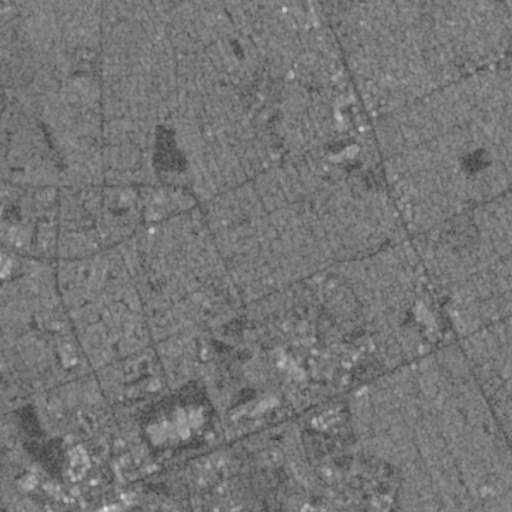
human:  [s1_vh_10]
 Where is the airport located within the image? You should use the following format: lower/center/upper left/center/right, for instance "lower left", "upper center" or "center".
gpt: The airport is located in the lower center of the image.
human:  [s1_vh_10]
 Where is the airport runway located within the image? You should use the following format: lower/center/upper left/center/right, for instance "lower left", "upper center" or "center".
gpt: The airport runway is located in the lower right of the image.
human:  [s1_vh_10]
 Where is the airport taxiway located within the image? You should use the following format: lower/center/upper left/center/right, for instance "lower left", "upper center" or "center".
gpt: The airport taxiway is located in the lower right of the image.
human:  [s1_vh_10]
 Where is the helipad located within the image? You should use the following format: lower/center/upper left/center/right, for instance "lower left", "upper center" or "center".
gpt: The helipad is located in the lower center of the image.
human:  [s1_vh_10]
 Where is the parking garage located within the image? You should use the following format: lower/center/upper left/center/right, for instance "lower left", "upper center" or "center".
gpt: The parking garage is located in the lower left of the image.
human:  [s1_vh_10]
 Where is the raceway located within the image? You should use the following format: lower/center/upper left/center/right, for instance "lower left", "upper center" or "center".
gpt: The raceway is located in the lower left of the image.
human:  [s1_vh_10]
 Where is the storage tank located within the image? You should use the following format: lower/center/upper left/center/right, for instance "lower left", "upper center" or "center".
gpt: The storage tank is located in the lower center of the image.
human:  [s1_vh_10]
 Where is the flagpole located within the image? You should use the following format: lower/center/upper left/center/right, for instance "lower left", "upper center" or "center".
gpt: The flagpole is located in the lower right of the image.
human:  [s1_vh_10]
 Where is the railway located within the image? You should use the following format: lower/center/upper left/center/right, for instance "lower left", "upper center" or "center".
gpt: The railway is located in the upper right of the image.
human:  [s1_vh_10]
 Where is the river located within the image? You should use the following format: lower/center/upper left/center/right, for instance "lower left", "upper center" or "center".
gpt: The river is located in the upper of the image.
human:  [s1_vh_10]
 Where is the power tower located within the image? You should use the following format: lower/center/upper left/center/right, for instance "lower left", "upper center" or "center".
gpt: There is no power tower in the image.

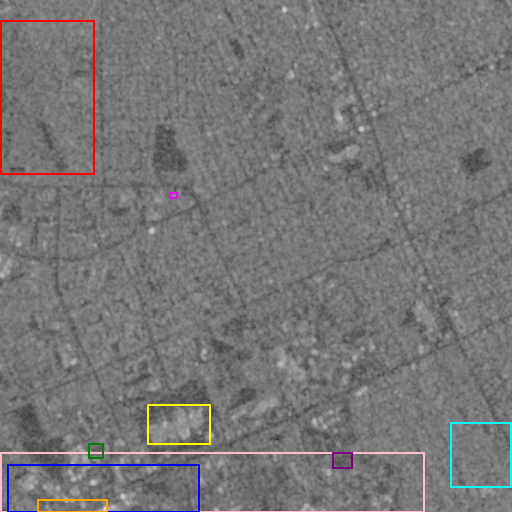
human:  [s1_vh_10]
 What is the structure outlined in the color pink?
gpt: The structure outlined in pink is an airport.
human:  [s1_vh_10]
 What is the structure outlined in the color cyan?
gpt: The structure outlined in cyan is a park.
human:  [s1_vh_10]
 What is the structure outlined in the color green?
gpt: The structure outlined in green is a parking garage.
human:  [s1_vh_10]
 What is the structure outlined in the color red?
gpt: The structure outlined in red is a parking lot.
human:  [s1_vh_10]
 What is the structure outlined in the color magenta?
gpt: The structure outlined in magenta is a power substation.
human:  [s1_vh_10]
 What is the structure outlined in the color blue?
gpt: The structure outlined in blue is a stadium.
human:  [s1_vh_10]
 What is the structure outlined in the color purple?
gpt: The structure outlined in purple is a track.
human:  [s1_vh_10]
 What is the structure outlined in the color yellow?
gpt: The structure outlined in yellow is a building.
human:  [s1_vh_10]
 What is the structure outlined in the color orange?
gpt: The structure outlined in orange is a road.